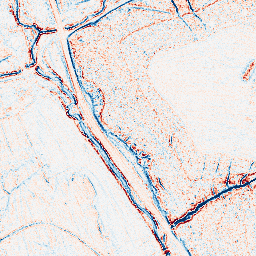
Category: edge_preserving
Decomposition family: anisotropic_diffusion
Decomposition parameters: iterations: 10
kappa: 30
gamma: 0.05
Upsampling method: sinc_blackman
Upsampling parameters: scale: 2
kernel_size: 8
Upsampling scale: 2